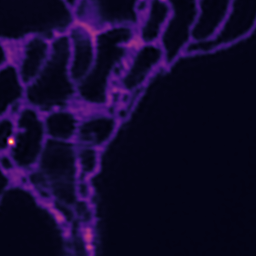
Label: Super-resolution ER image